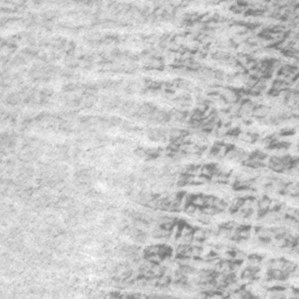
Label: frost